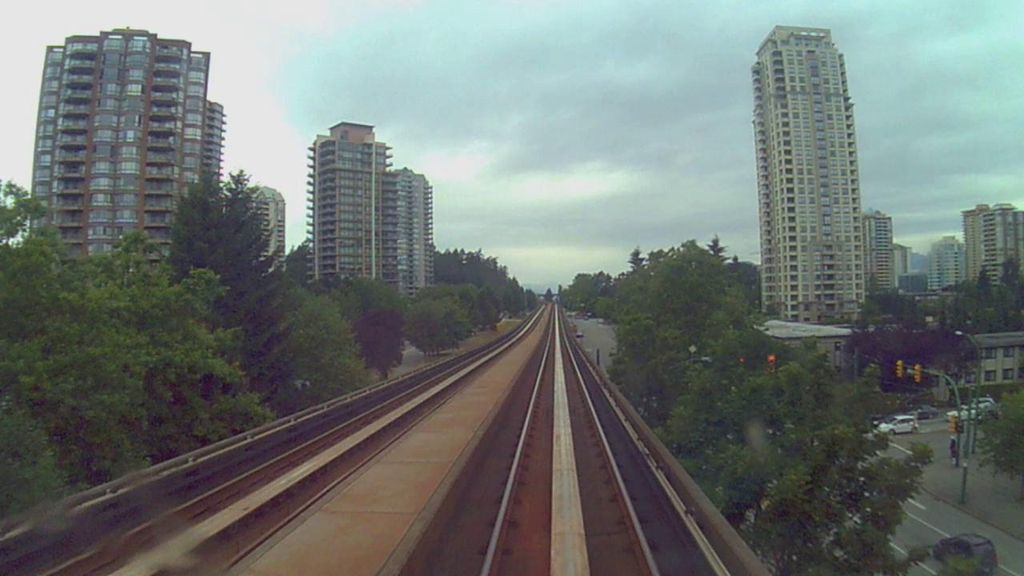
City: vancouver